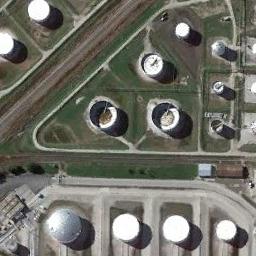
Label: storage_tank